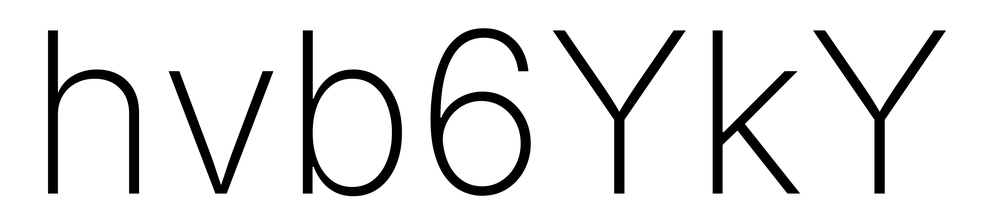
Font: Inter_ExtraLight